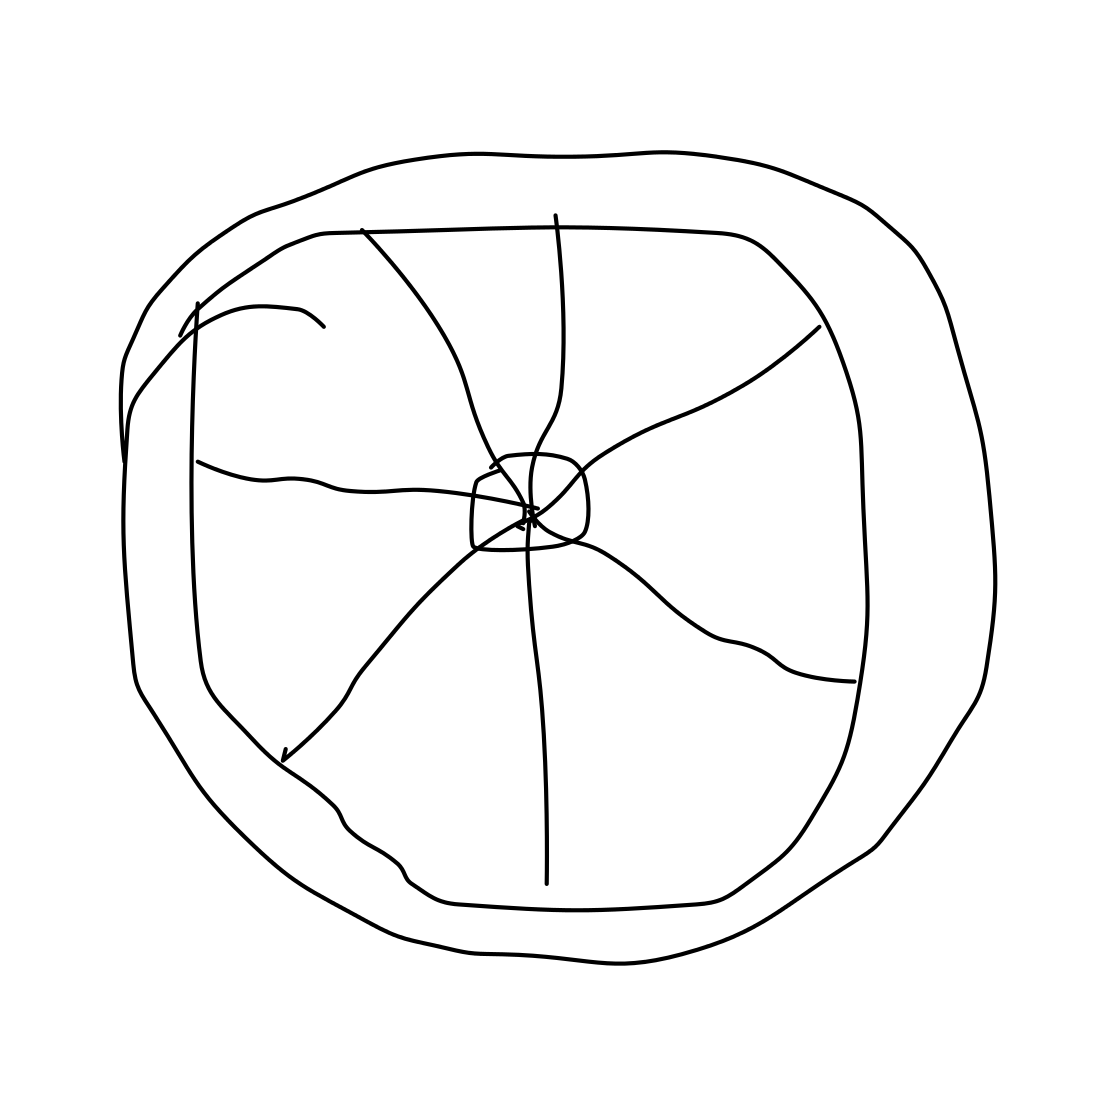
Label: wheel